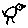
Label: bird